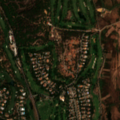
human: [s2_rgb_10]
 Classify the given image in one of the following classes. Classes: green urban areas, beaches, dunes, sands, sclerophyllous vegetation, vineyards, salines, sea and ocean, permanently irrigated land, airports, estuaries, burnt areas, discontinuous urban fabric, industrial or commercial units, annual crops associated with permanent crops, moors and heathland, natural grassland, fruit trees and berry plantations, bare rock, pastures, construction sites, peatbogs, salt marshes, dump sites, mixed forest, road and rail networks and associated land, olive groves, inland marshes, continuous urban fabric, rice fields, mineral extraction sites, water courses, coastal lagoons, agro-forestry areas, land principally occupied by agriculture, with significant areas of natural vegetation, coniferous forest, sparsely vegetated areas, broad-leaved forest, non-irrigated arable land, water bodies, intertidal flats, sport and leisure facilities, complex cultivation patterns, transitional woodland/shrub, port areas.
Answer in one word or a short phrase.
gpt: sport and leisure facilities, fruit trees and berry plantations, complex cultivation patterns, sclerophyllous vegetation